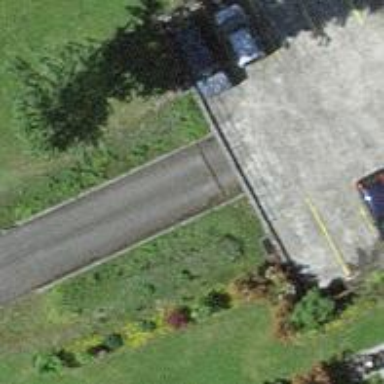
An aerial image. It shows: Parking entrance.